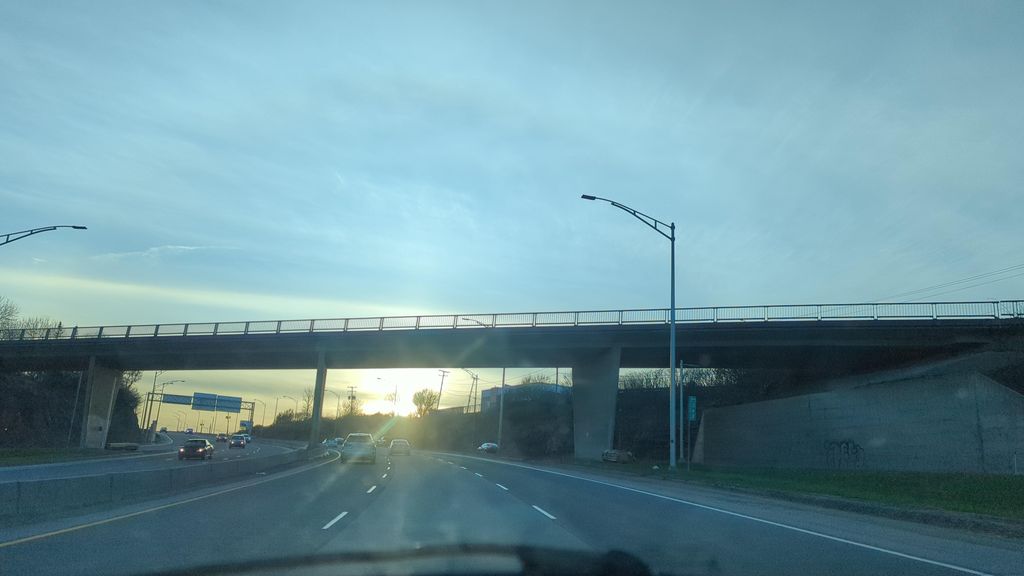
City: quebec_city